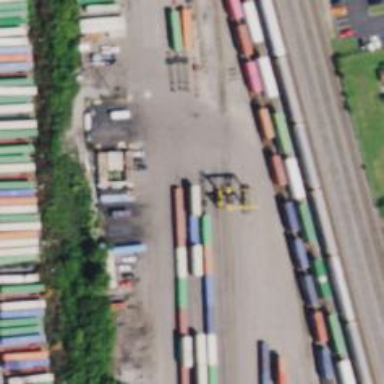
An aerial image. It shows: Railway yard.